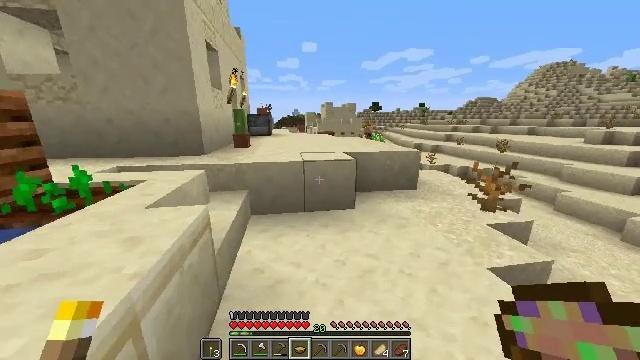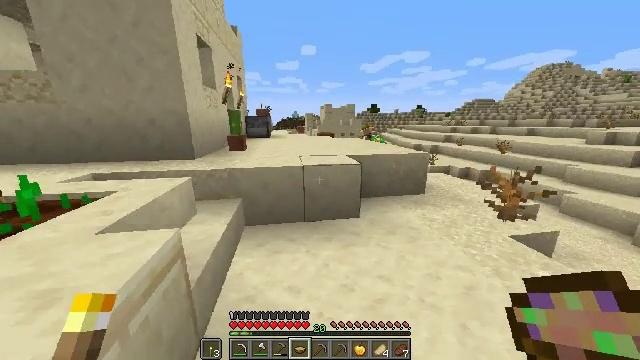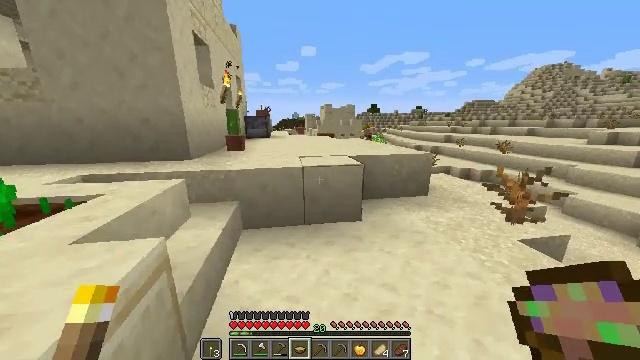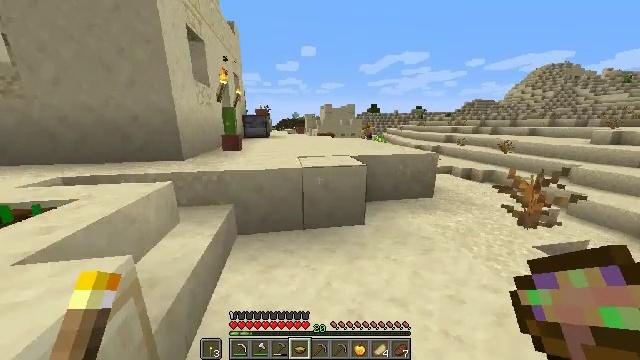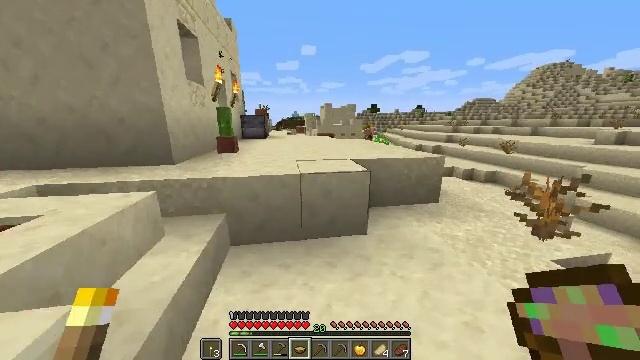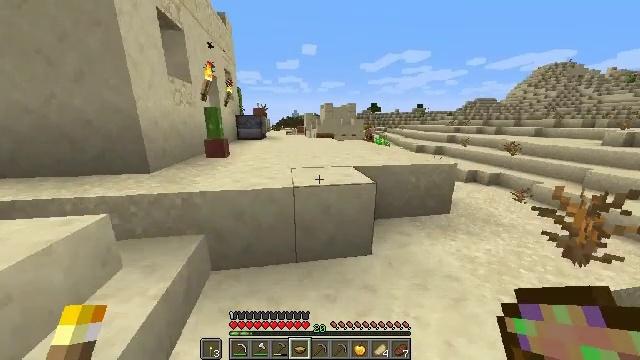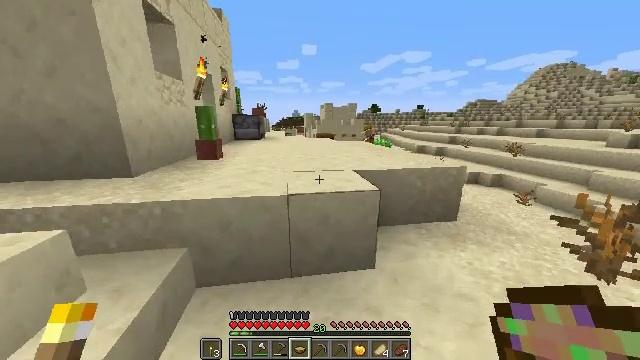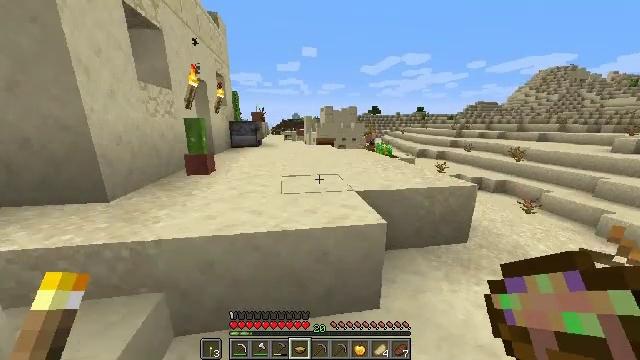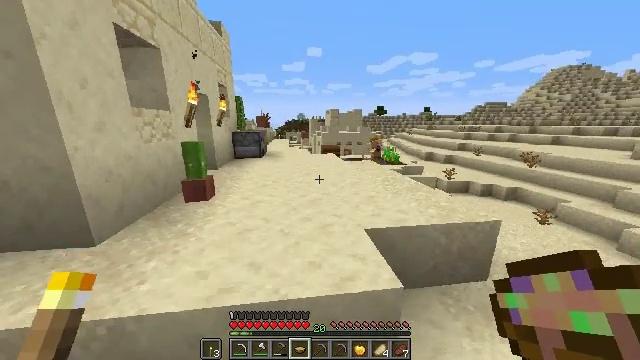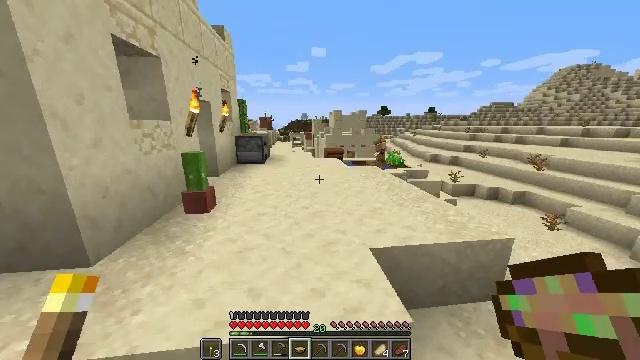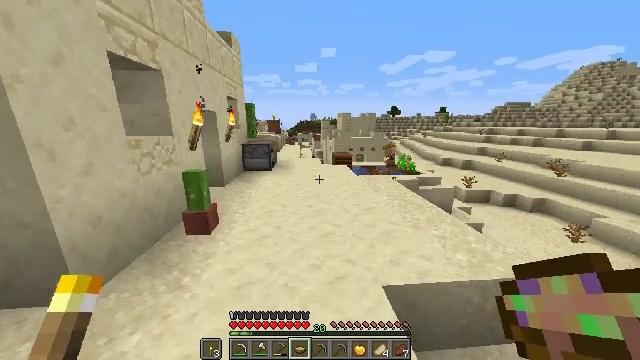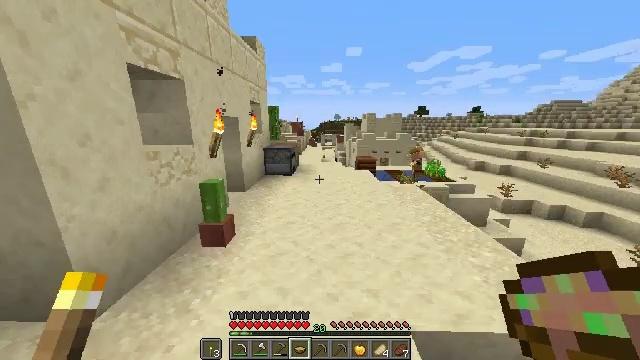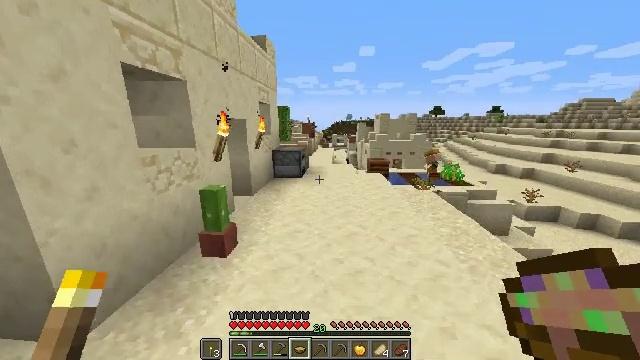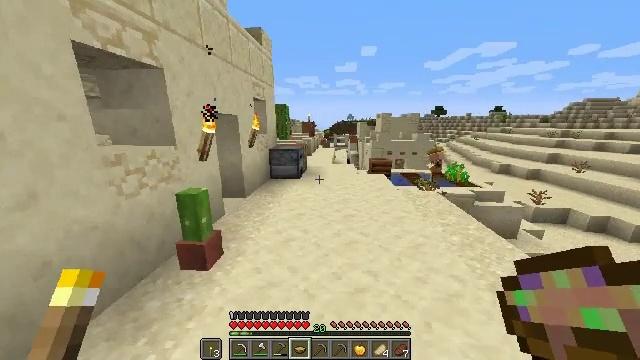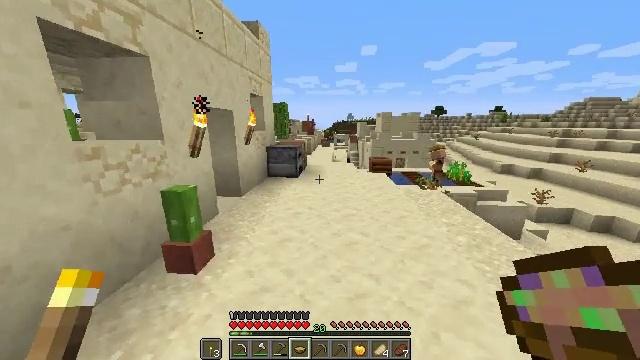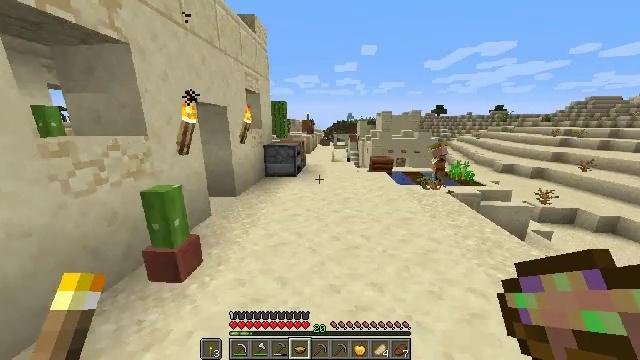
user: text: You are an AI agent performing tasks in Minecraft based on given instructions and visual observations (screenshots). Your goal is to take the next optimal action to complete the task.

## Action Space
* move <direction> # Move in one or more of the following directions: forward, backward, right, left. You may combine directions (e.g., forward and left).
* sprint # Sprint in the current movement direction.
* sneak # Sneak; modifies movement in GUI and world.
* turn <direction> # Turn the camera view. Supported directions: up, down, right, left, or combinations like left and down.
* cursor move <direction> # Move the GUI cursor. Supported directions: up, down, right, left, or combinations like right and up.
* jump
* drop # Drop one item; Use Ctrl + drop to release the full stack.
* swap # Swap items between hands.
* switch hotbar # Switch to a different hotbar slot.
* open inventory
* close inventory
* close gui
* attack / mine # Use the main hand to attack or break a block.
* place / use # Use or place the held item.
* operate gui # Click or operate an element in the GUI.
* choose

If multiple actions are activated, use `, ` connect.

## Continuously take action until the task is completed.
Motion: motion action
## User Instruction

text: Collect blocks from the sandstone wall.
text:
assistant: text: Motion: move forward, sprint
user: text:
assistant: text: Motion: move forward, sprint
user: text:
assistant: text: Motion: move forward, sprint
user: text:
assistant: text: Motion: move forward, sprint
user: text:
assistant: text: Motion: move forward, sprint
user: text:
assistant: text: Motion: move forward, sprint
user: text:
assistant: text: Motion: move forward, sprint, jump
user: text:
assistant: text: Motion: move forward, sprint, turn left, jump
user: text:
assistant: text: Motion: move forward, sprint, jump
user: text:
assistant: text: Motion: move forward, sprint, turn left, jump
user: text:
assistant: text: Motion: move forward, sprint, turn left, jump
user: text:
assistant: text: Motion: move forward, sprint, turn left, jump
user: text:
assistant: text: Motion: move forward, sprint
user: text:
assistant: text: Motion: move forward, sprint
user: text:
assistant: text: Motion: move forward, sprint
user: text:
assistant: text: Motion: move forward, sprint
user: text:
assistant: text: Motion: move forward, sprint, jump
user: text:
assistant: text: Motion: move forward, sprint, jump
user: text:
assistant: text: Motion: move forward, sprint, jump
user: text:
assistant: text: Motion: move forward, sprint, jump
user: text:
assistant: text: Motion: move forward, sprint, jump
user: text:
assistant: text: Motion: move forward, sprint, jump
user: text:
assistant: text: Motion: move forward, sprint, jump
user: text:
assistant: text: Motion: move forward, sprint, use / place, jump
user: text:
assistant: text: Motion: move forward, sprint, use / place, jump
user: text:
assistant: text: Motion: move forward, sprint, use / place, jump
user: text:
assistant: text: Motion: move forward, sprint, use / place, jump
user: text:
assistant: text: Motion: move forward, sprint, use / place, jump
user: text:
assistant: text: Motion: move forward, sprint, use / place, jump
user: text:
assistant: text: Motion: move forward, sprint, use / place, jump